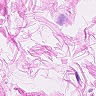
Metastatic tissue present: no